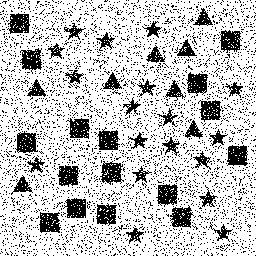
Squares: 16
Triangles: 8
Stars: 18
Total shapes: 42